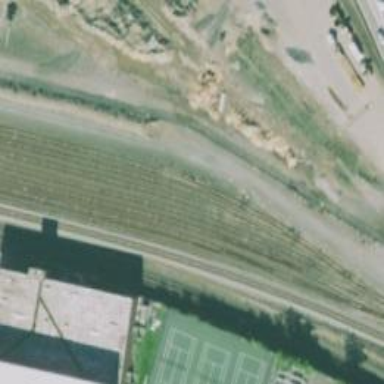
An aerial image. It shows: Abandoned railway yard is depicted.